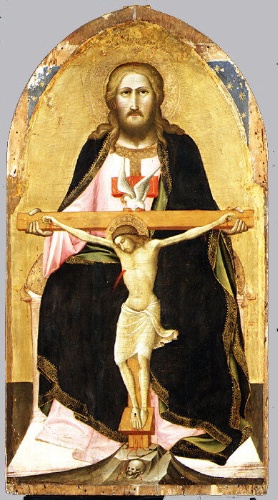
Title: The Trinity
Artist: Agnolo Gaddi
Artist bio: Italian, Florentine, active by 1369–died 1396
Date: ca. 1390–96
Object type: Painting
Classification: Paintings
Medium: Tempera on wood, gold ground
Dimensions: Overall, with arched top, 53 1/2 x 28 3/4 in. (135.9 x 73 cm); painted surface 51 1/8 x 27 7/8 in. (129.9 x 70.8 cm)
Department: European Paintings
Credit line: Gift of George Blumenthal, 1941
Accession year: 1941
Repository: Metropolitan Museum of Art, New York, NY
Tags: Doves|Gods|Crucifixion|Christ